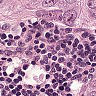
Metastatic tissue present: yes